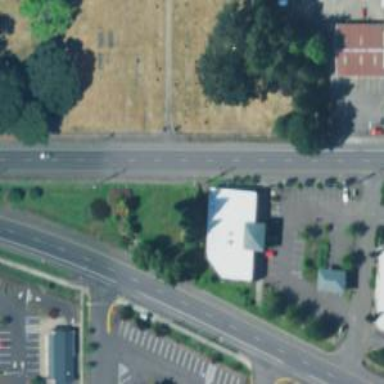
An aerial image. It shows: Primary highway with asphalt surface. There is sidewalk on the left.